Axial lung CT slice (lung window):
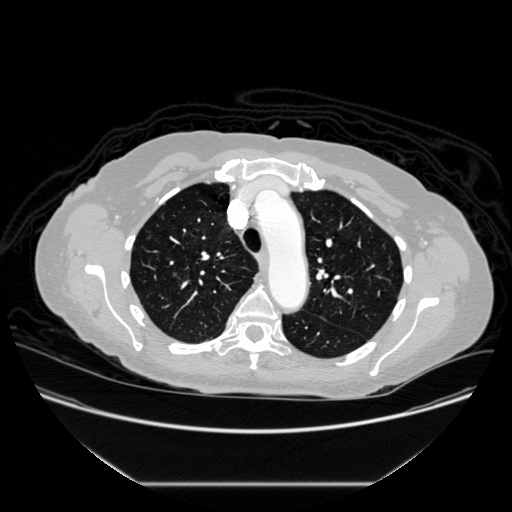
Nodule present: no